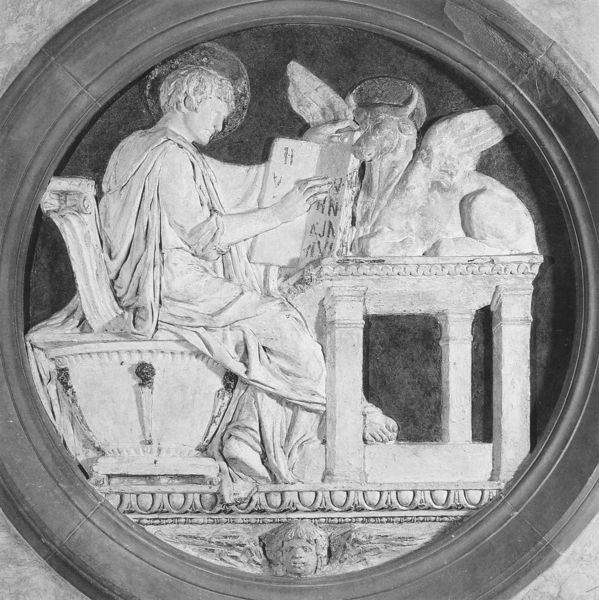
Titel: Medaillons aus der alten Sakristei mit Darstellungen der Evangelisten und Szenen aus dem Leben des hl. Johannes
Künstler: Donatello
Standort: Florenz, S. Lorenzo (EU - I - Toskana)
Schlagwörter: flügel, fuß, kopf, mann, umhang, sitzen, kleid, stuhl, säulen, tisch, zeichen, tier, ornament, architektur, bibel, falten, rahmen, kirche, gewand, haare, mantel, sitzend, decke, kreis, rund, engel, skulptur, vase, relief, schrift, lehne, rand, thron, lesen, ornamente, sitzt, plastik, moses, buch, tischbeine, fries, heiligenschein, nimbus, rosette, schreiben, antik, toga, pferdekopf, heiliger, gips, ochse, stier, petrus, eierstab, römisch, schrifttafel, markus, evangelist, evangelium, lukas, saeule, heilienschein, flügl, sitzem, engel flügel, kreis rahmen